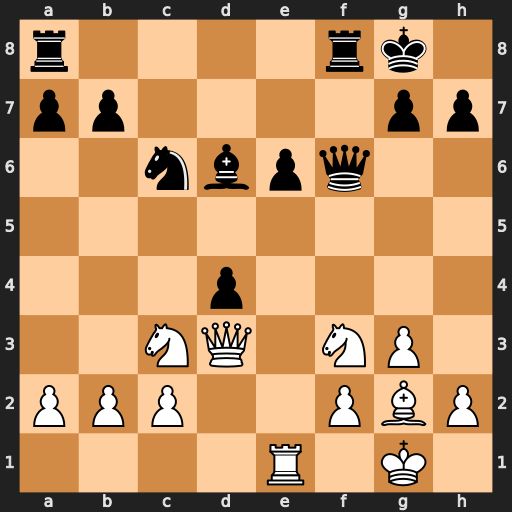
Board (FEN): r4rk1/pp4pp/2nbpq2/8/3p4/2NQ1NP1/PPP2PBP/4R1K1
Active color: w
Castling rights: -
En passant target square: -
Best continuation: Ne4 Qxf3 Bxf3